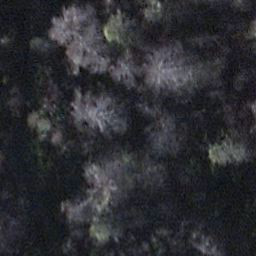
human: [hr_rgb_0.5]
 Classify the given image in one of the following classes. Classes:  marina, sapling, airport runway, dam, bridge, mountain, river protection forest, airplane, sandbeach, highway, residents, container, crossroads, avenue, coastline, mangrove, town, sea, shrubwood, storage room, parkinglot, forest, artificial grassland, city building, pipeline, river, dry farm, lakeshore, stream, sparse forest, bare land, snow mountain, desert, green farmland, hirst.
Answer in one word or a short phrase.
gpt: shrubwood